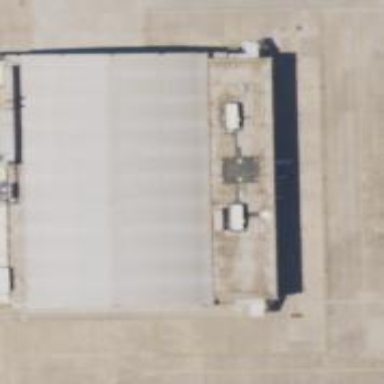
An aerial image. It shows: Hangar building at airport.